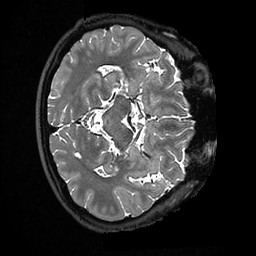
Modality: T2w
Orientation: axial
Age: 32
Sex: male
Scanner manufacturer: ge
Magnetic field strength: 3 T
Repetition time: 3.202 s
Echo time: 0.06636 s